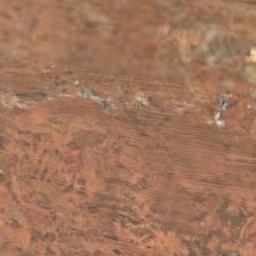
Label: desert